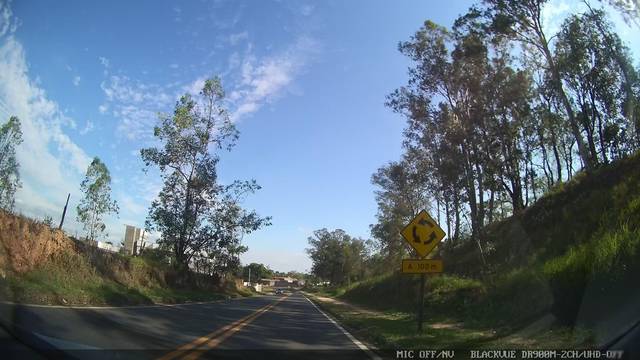
Region: Brazil
Coordinates: -23.009, -47.004